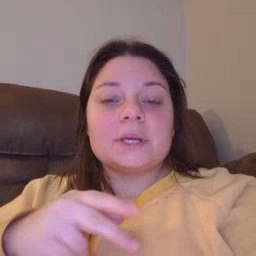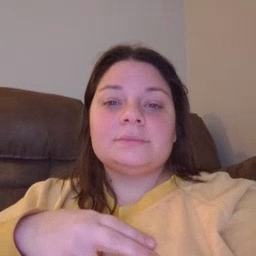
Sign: person